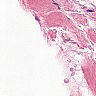
Metastatic tissue present: no